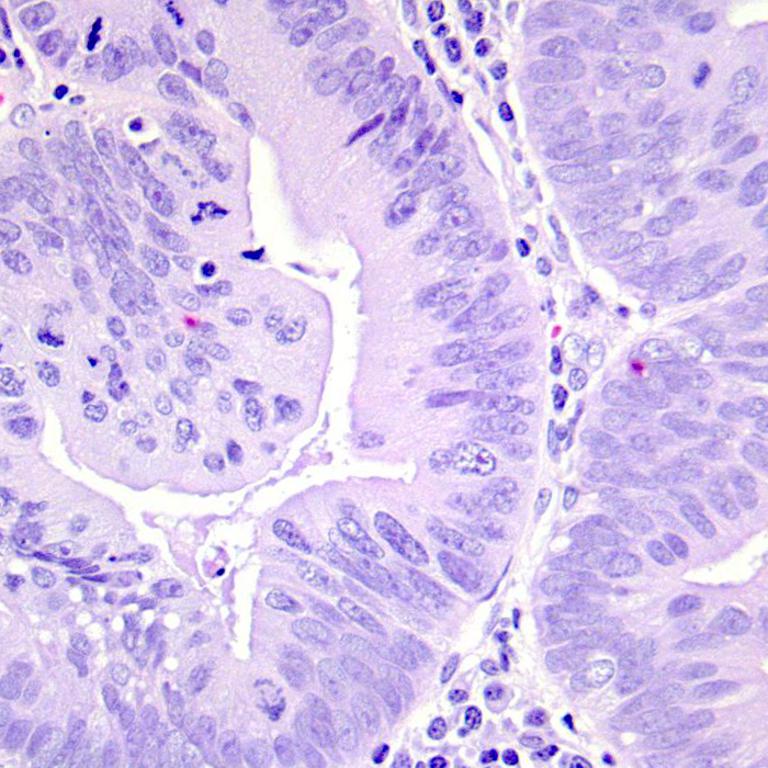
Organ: colon
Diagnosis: adenocarcinomas